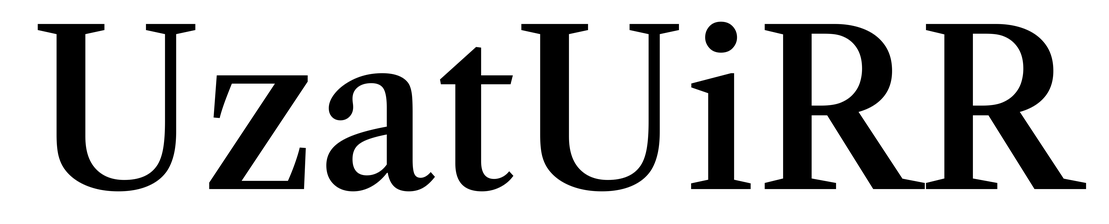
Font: LibreCaslonText_Medium